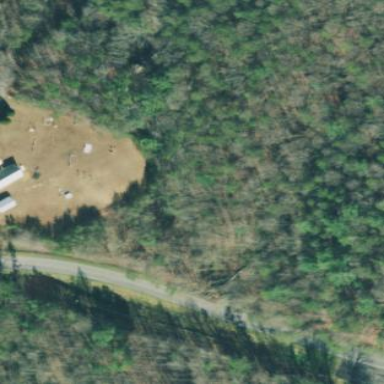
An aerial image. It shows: Graveyard used as cemetery.